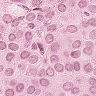
Metastatic tissue present: yes